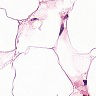
Metastatic tissue present: no